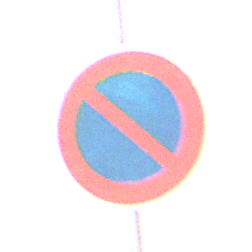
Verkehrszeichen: EingeschraenktesHalteverbot
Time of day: MorningAfternoon
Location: Outdoor (Nature)
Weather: Clear
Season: NotSpecified
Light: Natural